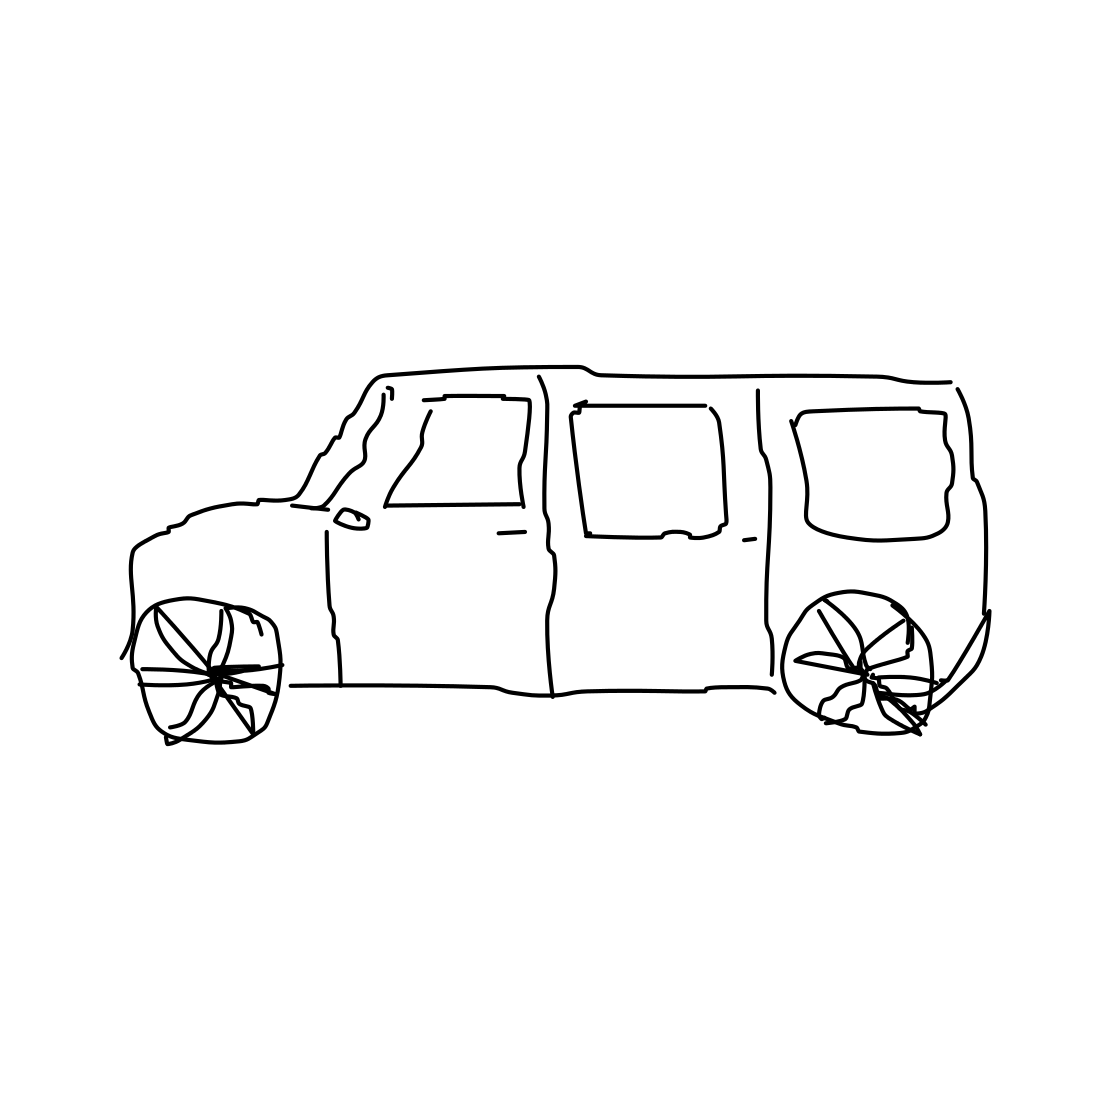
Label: suv